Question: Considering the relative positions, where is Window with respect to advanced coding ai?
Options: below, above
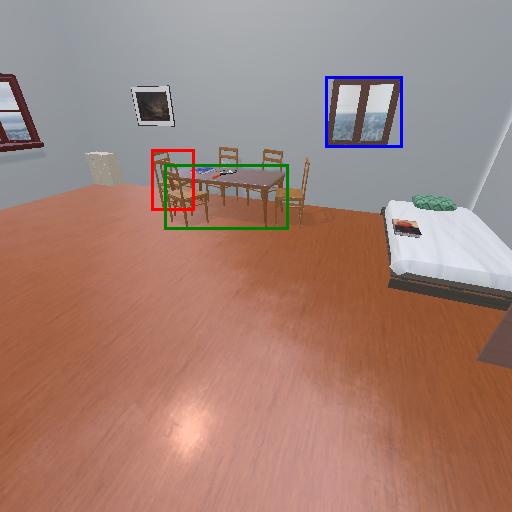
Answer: below